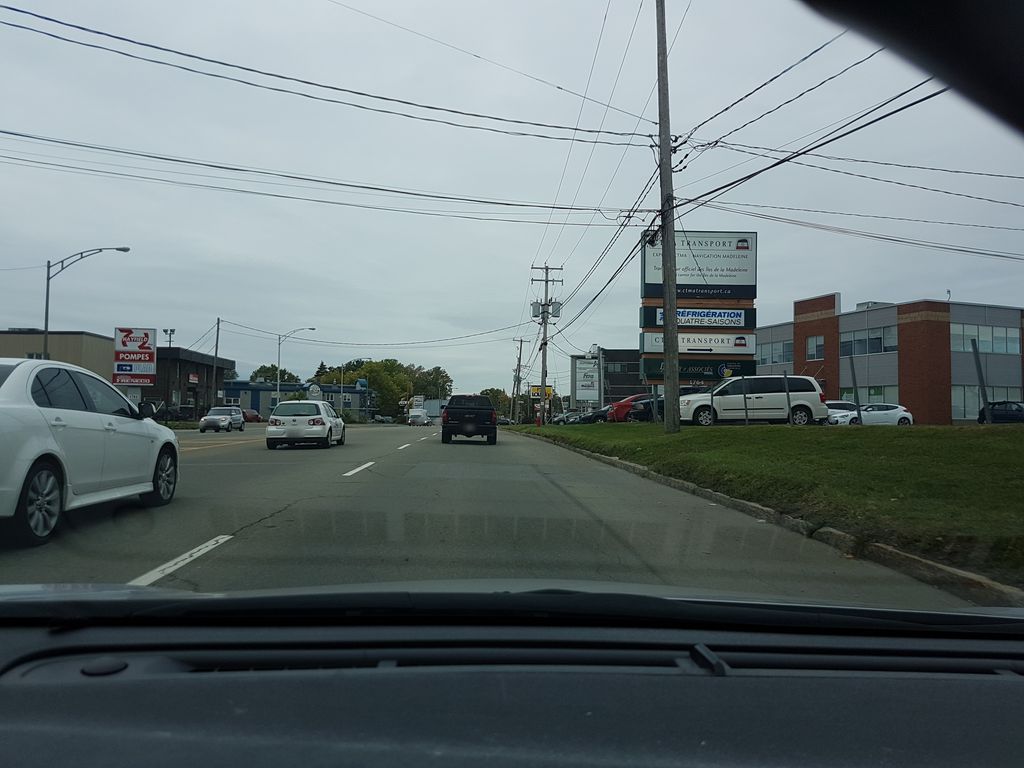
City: quebec_city